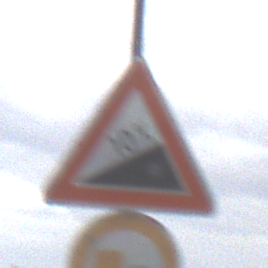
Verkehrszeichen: Steigung10
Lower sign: UeberholverbotKraftfahrzeuge
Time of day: Midday
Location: Outdoor (Suburban)
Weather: Overcast
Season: NotSpecified
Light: Natural